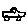
Label: car